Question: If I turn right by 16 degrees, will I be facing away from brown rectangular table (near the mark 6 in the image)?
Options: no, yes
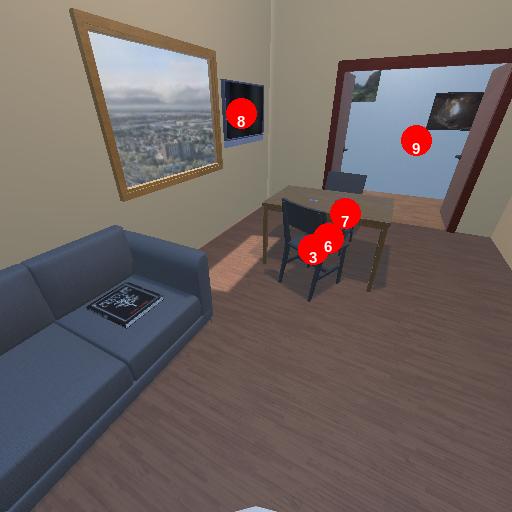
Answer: no